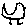
Label: bird